Question: I'm still fairly new to Matlab but for some reason the documentation hasn't been all that helpful with this.
I've got a '.dat' file that I want to turn into a '_' row by 6 column array (the number of rows changes depending on the program that's generating the '.dat' file). What I need to do is get the dimensions of the image this array will be used to make from the 1st row 2nd column ('x' dimension) and 1st row 4th column ('y' dimension). When using the Import Data tool in Matlab, this works properly:

However I need the program to do it automatically. If the first line wasn't there, I'm pretty sure I could just use 'fscanf' to put the data in the array, but the image dimensions are necessary.
Any idea what I need to use instead?
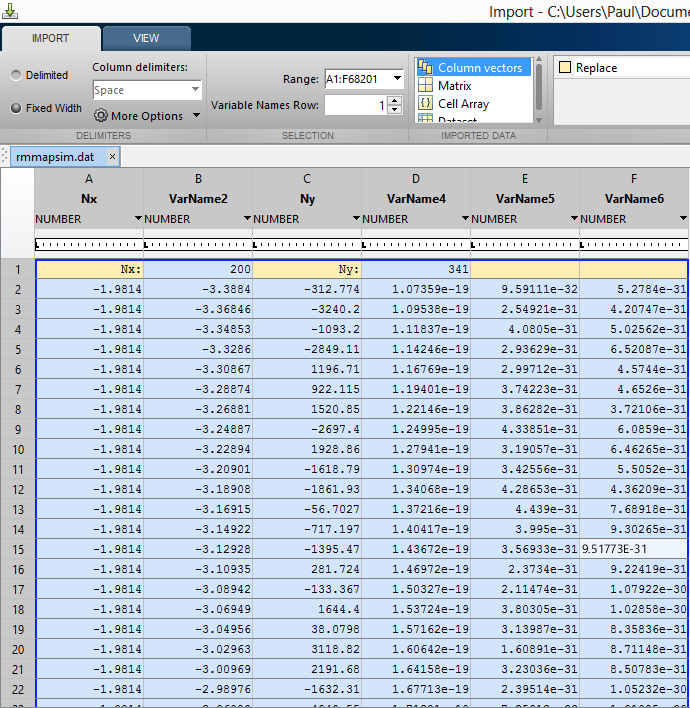
Answer: You may use 'textscan'. The first call to this function will handle the first line (i.e. get the dimension of your file) and the second call the remaining of your file. The second call uses 'repmat' to declare the format spec: '%f', meaning 'double', repeated 'nb_col' times. The option 'CollectOutput' will concatenate all the columns in a single array. Note that 'textscan' can read the entire file without specifying the number of rows.
The code would be
'''
fileID = fopen('youfile.dat'); %declare a file id
C1 = textscan(fileID,'%s%f%s%f'); %read the first line
nb_col = C1{4}; %get the number of columns (could be set by user too)
%read the remaining of the file
C2 = textscan(fileID, repmat('%f',1,nb_col), 'CollectOutput',1);
fclose(fileID); %close the connection
'''
---
In the case where the the number of columns is fixed, you can simply do
'''
fileID = fopen('youfile.dat');
C1 = textscan(fileID,'%s%f%s%f'); %read the first line
im_x = C1{2}; %get the x dimension
im_y = C1{4}; %get the x dimension
C2 = textscan(fileID,'%f%f%f%f%f%f%*[^
]', 'CollectOutput',1);
fclose(fileID);
'''
The format specification '%*[^
]' skips the remaining of a line.